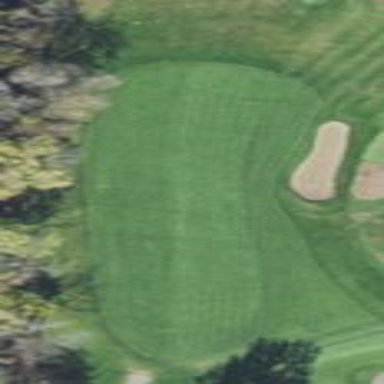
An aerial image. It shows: Golf rough area.